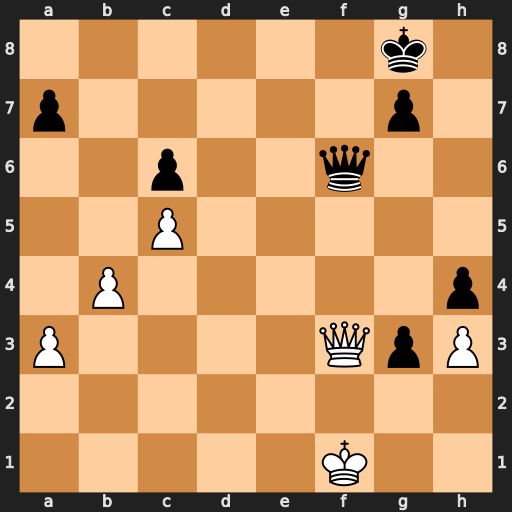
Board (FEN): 6k1/p5p1/2p2q2/2P5/1P5p/P4QpP/8/5K2
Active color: w
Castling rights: -
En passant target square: -
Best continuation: Qxf6 gxf6 b5 cxb5 c6